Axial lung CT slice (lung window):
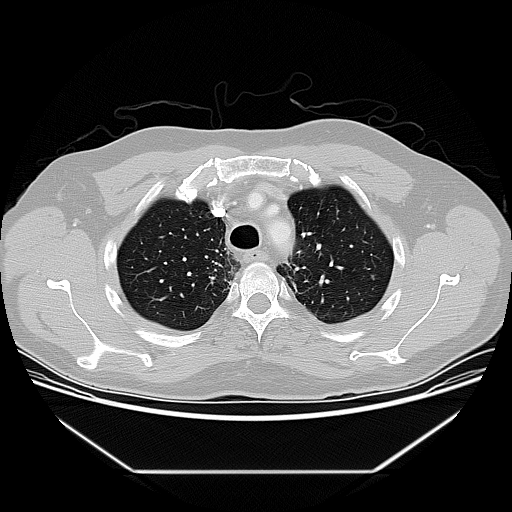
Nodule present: no